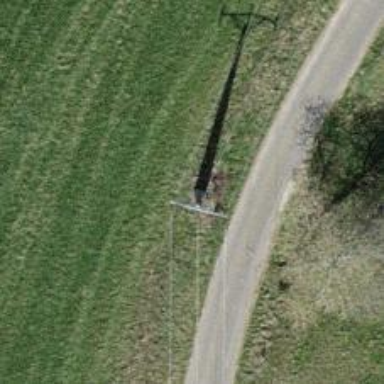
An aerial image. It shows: Power pole.